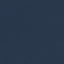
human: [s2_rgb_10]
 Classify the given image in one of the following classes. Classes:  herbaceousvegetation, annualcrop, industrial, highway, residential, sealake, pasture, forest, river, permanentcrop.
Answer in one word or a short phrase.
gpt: SeaLake